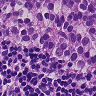
Metastatic tissue present: yes